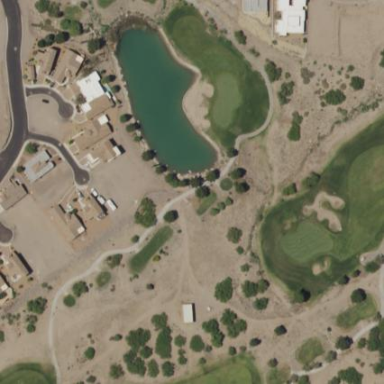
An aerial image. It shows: Scenic view of water hazard on golf course. The natural water feature adds beauty to the landscape.